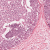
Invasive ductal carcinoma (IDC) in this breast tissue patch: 0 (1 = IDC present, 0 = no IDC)